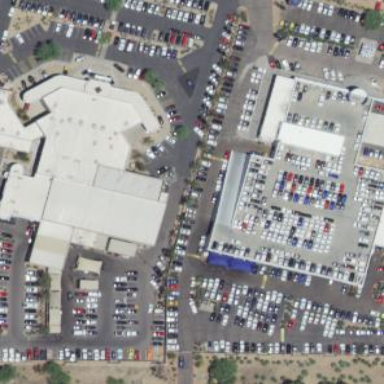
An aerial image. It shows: Building housing car shop.